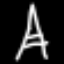
Label: The Eiffel Tower